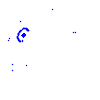
Particle: pion